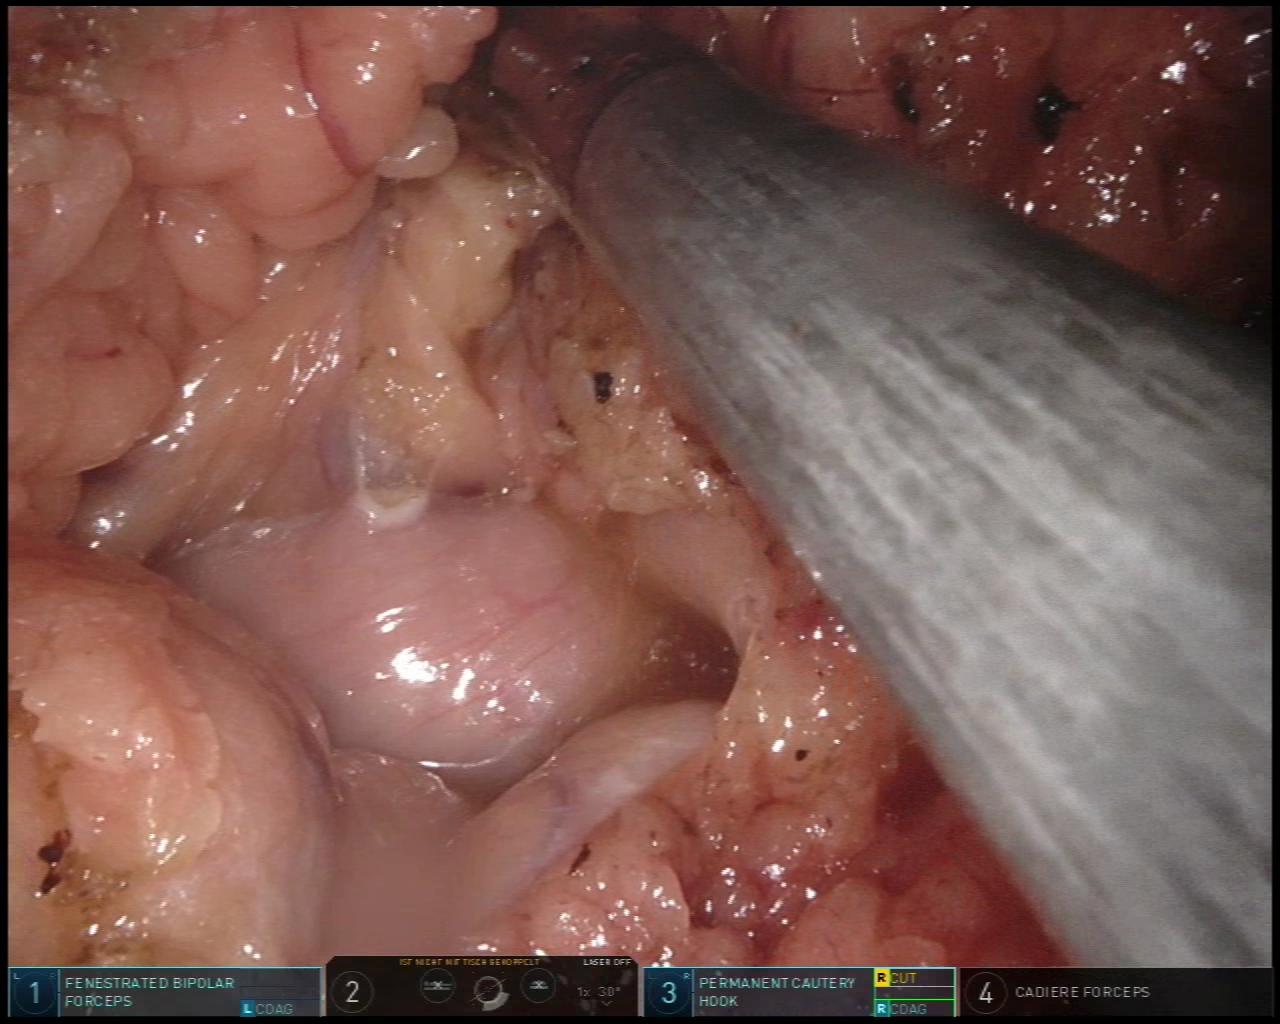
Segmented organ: stomach
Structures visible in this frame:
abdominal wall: no
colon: no
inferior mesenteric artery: no
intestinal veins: no
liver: no
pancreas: no
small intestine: no
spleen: no
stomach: yes
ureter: no
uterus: no
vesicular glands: no